Aerial crown-view tile of a tropical tree (Barro Colorado Island, Panama), acquired 20250414:
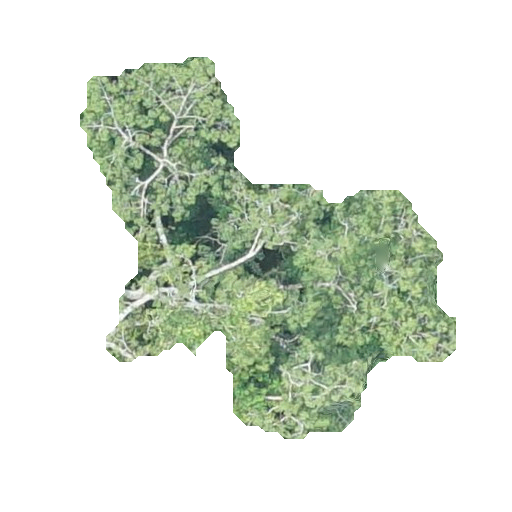
Species: Ceiba pentandra
GBIF accepted scientific name: Ceiba pentandra
Crown area: 115.186 m²